Interaction volume radius: 5 \u00c5
Interaction volume height: 30 \u00c5
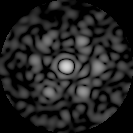
Disorder parameter: 0.6962